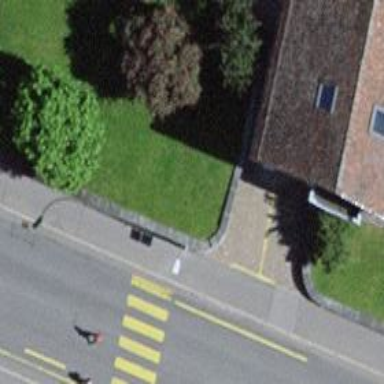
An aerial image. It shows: Set of steps on the road.